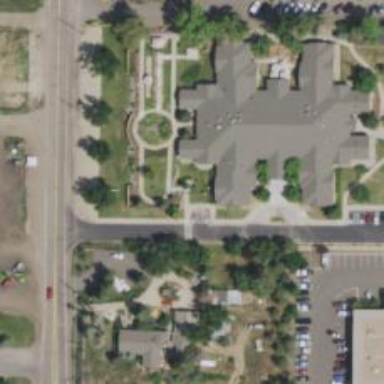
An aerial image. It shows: Building.